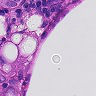
Metastatic tissue present: yes